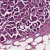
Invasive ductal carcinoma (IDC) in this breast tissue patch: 1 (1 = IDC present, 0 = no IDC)